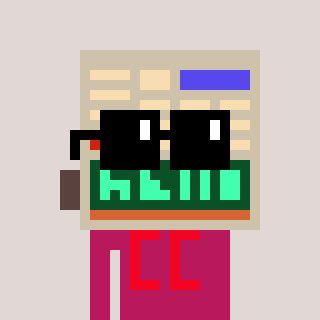
a pixel art character with square black sunglasses, a calculator-shaped head and a darkpink-colored body on a warm background